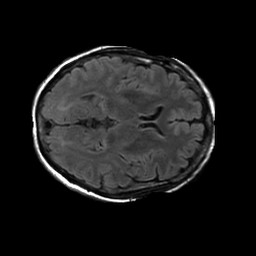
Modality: FLAIR
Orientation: axial
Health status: ill
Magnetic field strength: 3 T